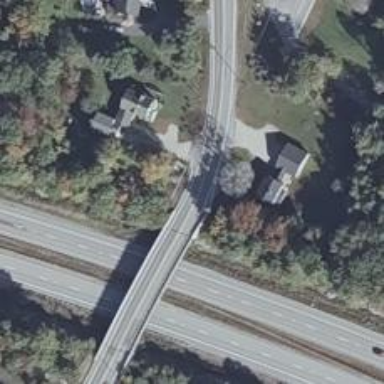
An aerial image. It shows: Asphalt road on secondary bridge.